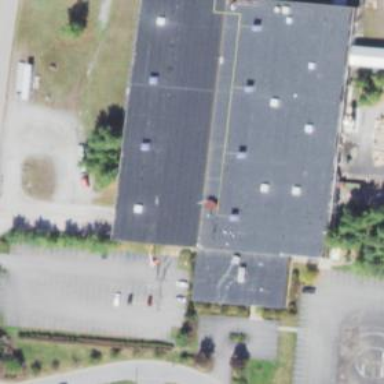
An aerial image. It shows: Industrial building.